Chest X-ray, PA view. Patient: 46 years old, sex M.
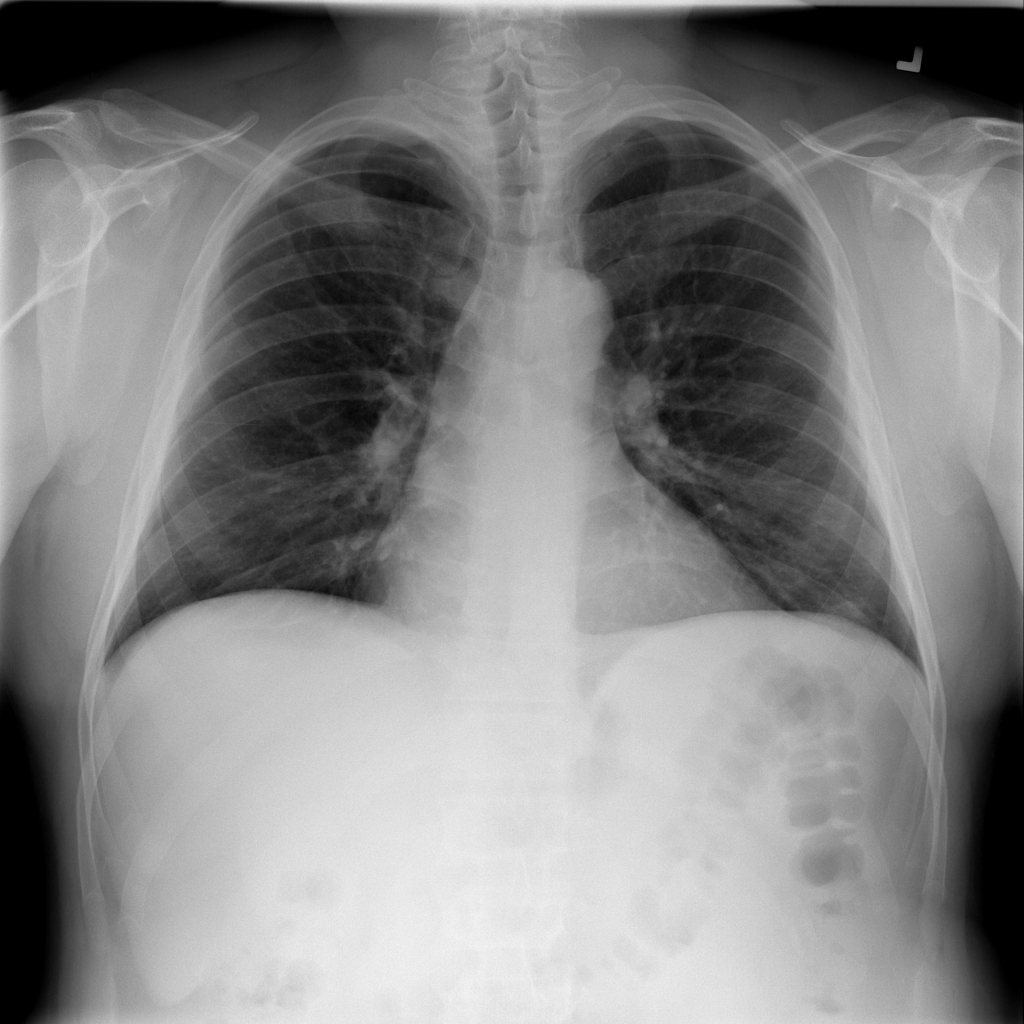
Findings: No Finding